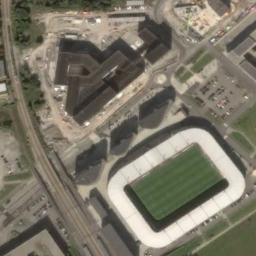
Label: stadium